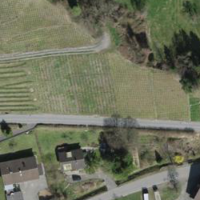
EUNIS habitat code: 55
Species observed at this site:
Clematis vitalba